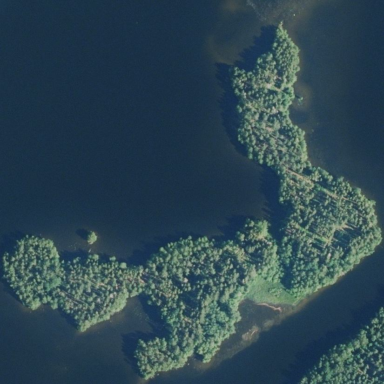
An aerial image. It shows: Island covered with woodland.